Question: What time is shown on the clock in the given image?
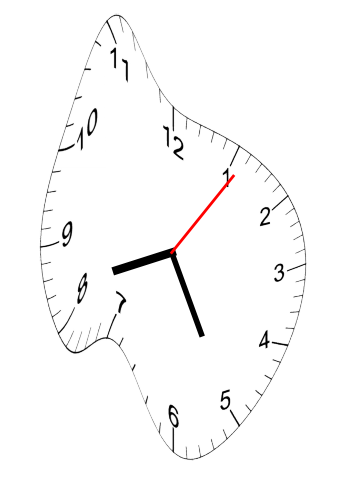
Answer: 08:25:06